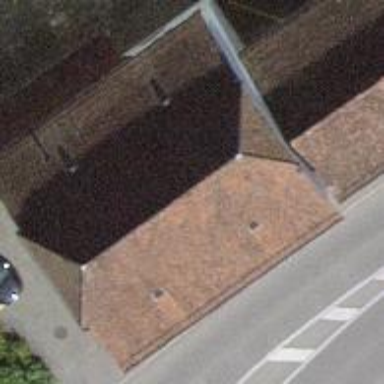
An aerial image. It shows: Police building.